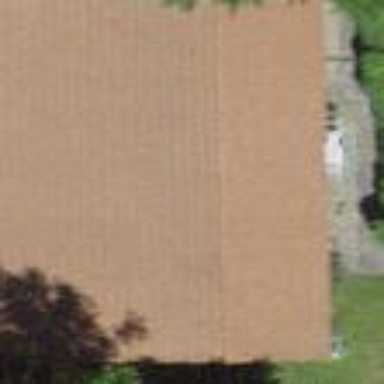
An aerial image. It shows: Barn.